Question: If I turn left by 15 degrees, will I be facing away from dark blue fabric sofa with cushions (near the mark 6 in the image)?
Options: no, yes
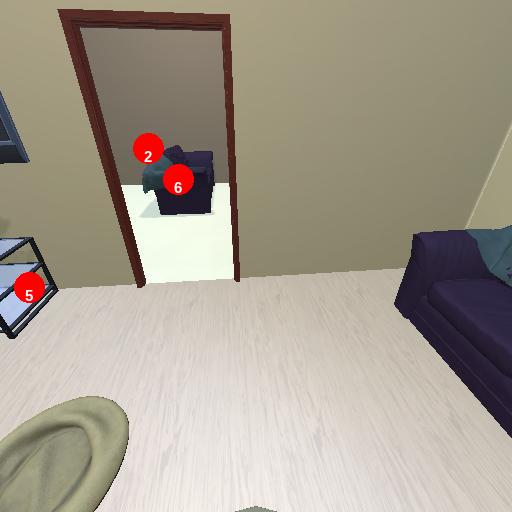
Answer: no